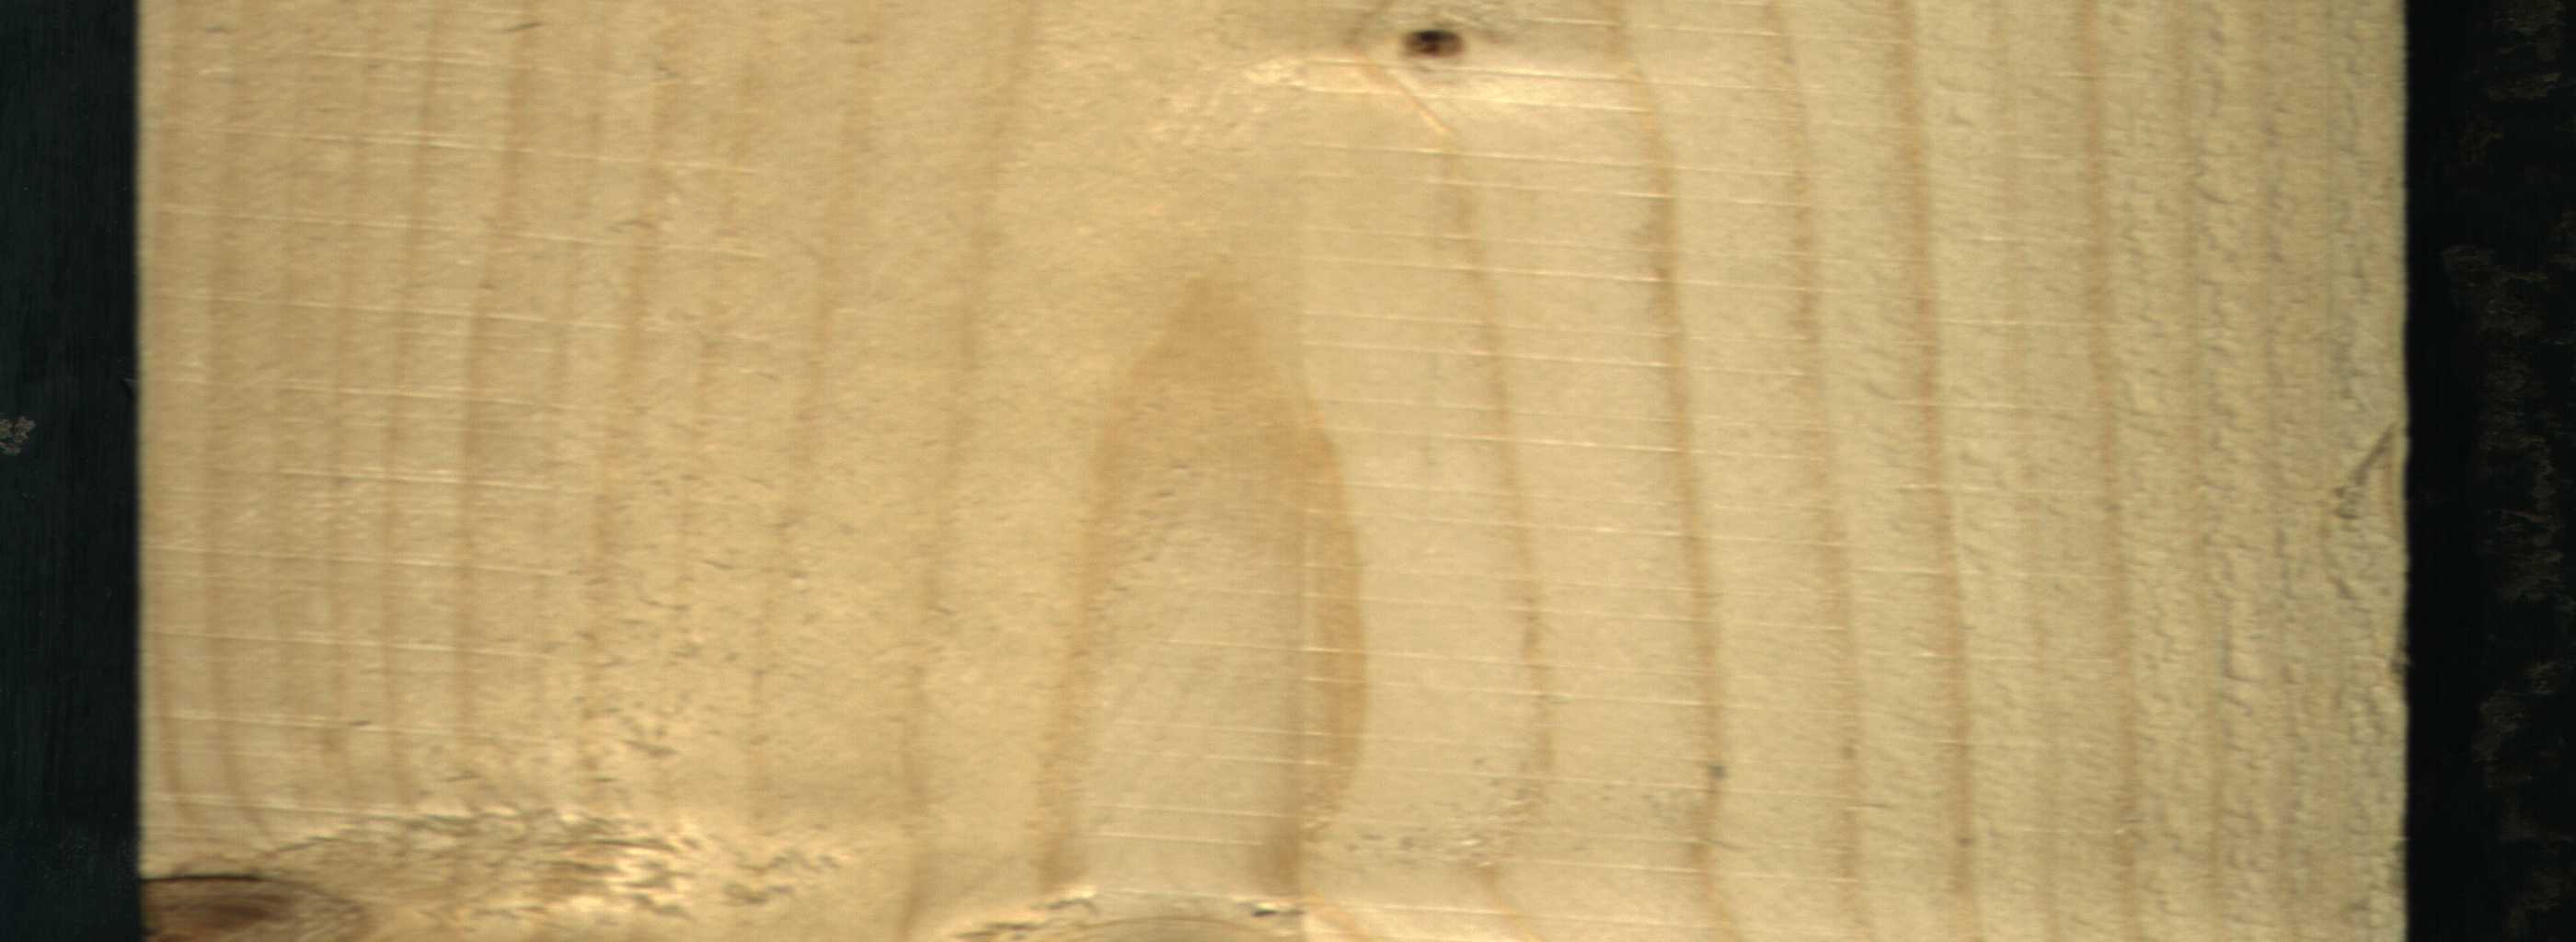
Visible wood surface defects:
Dead_Knot
Live_Knot